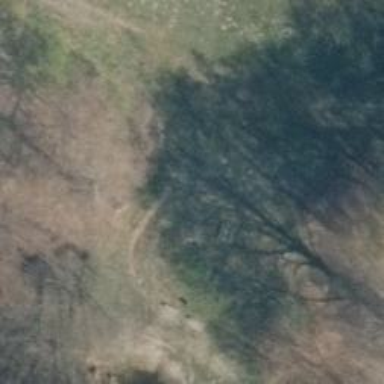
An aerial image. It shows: Dirt path with excellent trail visibility.